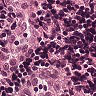
Metastatic tissue present: no